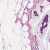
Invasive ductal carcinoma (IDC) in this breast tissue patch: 1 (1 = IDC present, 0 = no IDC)